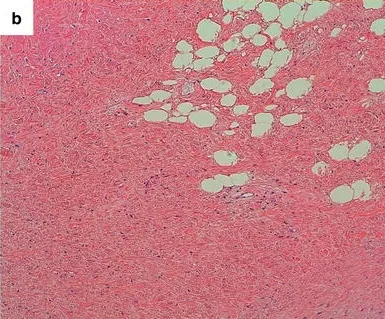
Mammary desmoid tumor: radiological and pathological aspects. B; Microscopic aspect (hematoxylin and eosin staining, HES) of the diagnostic biopsy showing a poorly cellular proliferation of bland elongated cells in a collagen-rich stroma. Proliferation infiltrates adipose tissue (right upper corner).
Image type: pathology (h&e)